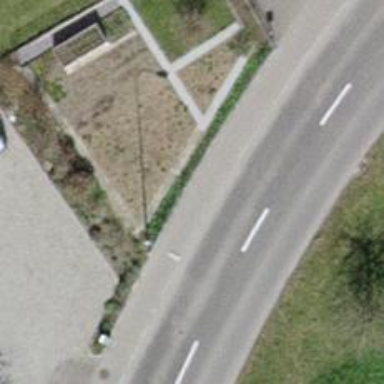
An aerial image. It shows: Sidewalk.